Question: I have an assignment to implement MoG with EM in matlab. The assignment:

My code atm;
'''
clear
clc
load('data2')
%% INITIALIZE
K = 20
pi = 0.01:((1-0.01)/K):1;
for k=1:20
sigma{k} = eye(2);
mu(k,:) = [rand(1),rand(1)];
end
%% Posterior over the laten variables
addition = 0;
for k =1:20
addition = addition + (pi(k)*mvnpdf(x,mu(k,:), sigma{k}));
end
test = 0;
for k =1:20
gamma{k} = (pi(k)*mvnpdf(x,mu(k), sigma{k})) ./ addition;
end
'''
data has 1000 rows and 2 columns (so 1000 datapoints). My question is now how do I calculate the responsibilities. When I try to calculate the covariance matrix I get a 1x1000 matrix. While I believe the covariance matrix should be 2x2.
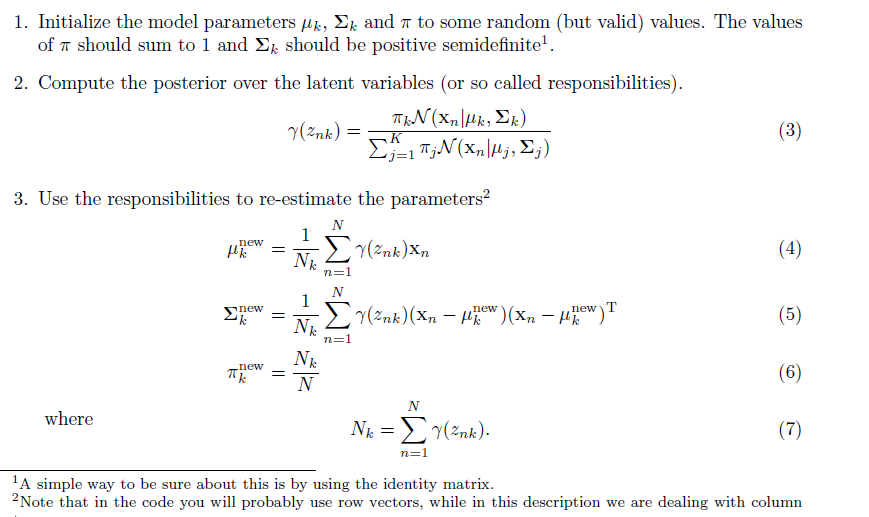
Answer: Unfortunately, I don't speak Matlab, so I can't really see where your code is incorrect, but I can answer generally (and maybe someone who knows Matlab can see if your code can be salvaged). Each datapoint has a gamma associated with it, which is the expectation of an indicator variable for each component in the mixture. Calculating them is pretty simple: for the i-th datapoint and the k-th component, gamma_ik is just the density of the k-th component at the i-th point, multiplied by the k-th mixture coefficient (the prior probability that the point came from the k-th component, which is pi in your assignment), normalised by this quantity computed over all k. Thus for each datapoint, you have a vector of responsibilities (of length k) with a sum of one.